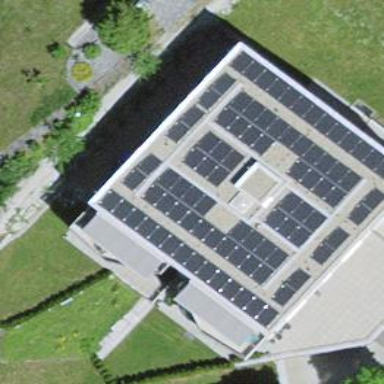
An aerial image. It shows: Solar photovoltaic panel generator producing electricity as small installation.